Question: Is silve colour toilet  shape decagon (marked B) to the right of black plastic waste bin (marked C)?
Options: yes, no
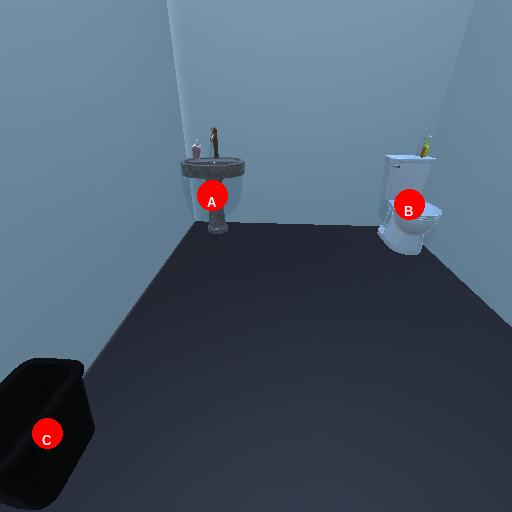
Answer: yes